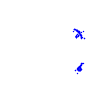
Particle: proton